Question: This is my layout:
'''
<?xml version="1.0" encoding="utf-8"?>
<ScrollView xmlns:android="http://schemas.android.com/apk/res/android"
android:id="@+id/scrollViewContact"
android:layout_width="fill_parent"
android:layout_height="fill_parent"
android:fillViewport="true">
<LinearLayout
android:layout_width="fill_parent"
android:layout_height="fill_parent"
android:id="@+id/contactOuterLayout"
>
<RelativeLayout
android:layout_height="fill_parent"
android:id="@+id/contactOuterRelativeLayout"
android:layout_width="fill_parent"
android:background="@drawable/radialback">
<RelativeLayout android:id="@+id/relativeLayout1"
android:layout_height="wrap_content"
android:layout_width="fill_parent"
android:layout_below="@+id/tableLayout1"
android:paddingBottom="10sp">
<TableLayout
android:id="@+id/contactdetails"
android:layout_width="fill_parent"
android:layout_height="match_parent"
android:stretchColumns="*" >
<TableRow
android:id="@+id/mapView"
android:layout_height="wrap_content"
android:layout_width="fill_parent"
>
<LinearLayout
android:id="@+id/liny"
android:layout_height="match_parent"
android:layout_width="match_parent"
android:orientation="horizontal"
android:weightSum="100">
<com.google.android.maps.MapView
android:id="@+id/map"
android:layout_height="100dp"
android:layout_width="100dp"
android:layout_marginLeft="20dp"
android:layout_marginTop="15dp"
android:enabled="true"
android:clickable="true"
android:apiKey="00n1pmS8eEhXhD5a6Q3UTDd6zortw9t4l_jXioQ"
/>
<TextView
android:id="@+id/MapAdrress"
android:layout_width="0dp"
android:layout_height="fill_parent"
android:layout_marginLeft="10dp"
android:layout_marginRight="10dp"
android:layout_marginTop="15dp"
android:layout_weight="30"
android:text="TextView" />
</LinearLayout>
</TableRow>
<TableRow android:layout_width="fill_parent"
android:layout_height="wrap_content">
<TableLayout android:id="@+id/contactinfo"
android:layout_width="fill_parent"
android:layout_height="wrap_content"
>
<TableRow android:layout_width="fill_parent"
android:layout_height="wrap_content">
<TableLayout android:id="@+id/contactinfo2"
android:layout_width="fill_parent"
android:layout_height="wrap_content">
<!-- Telephone number, web-site etc -->
</TableLayout>
</TableRow>
</TableLayout>
</TableRow>
<TableRow android:layout_width="fill_parent"
android:layout_height="wrap_content"
android:gravity="center">
<TableLayout android:id="@+id/contactinfo"
android:layout_width="fill_parent"
android:layout_height="wrap_content"
android:gravity="center"
>
<Button
android:id="@+id/butonek"
android:layout_width="10dp"
android:layout_height="wrap_content"
/>
</TableLayout>
</TableRow>
<TableRow android:layout_width="fill_parent"
android:layout_height="wrap_content"
android:layout_gravity="center_horizontal"
android:gravity="center"
android:paddingTop="20dip">
<TableLayout android:layout_width="fill_parent"
android:layout_height="wrap_content">
<TableRow android:layout_width="fill_parent"
android:layout_height="wrap_content"
android:layout_gravity="center"
android:gravity="center_horizontal">
<TableLayout android:id="@+id/address"
android:layout_width="200dip"
android:layout_height="wrap_content">
<!-- Address -->
</TableLayout>
</TableRow>
</TableLayout>
</TableRow>
<TableRow android:layout_width="fill_parent"
android:layout_height="match_parent"
android:layout_gravity="center_horizontal"
android:gravity="center"
android:paddingTop="20dip">
<ListView
android:id="@+id/contactlist"
android:layout_width="match_parent"
android:layout_height="match_parent"
android:choiceMode="multipleChoice"
/>
</TableRow>
</TableLayout>
</RelativeLayout>
</RelativeLayout>
</LinearLayout>
</ScrollView>
'''
This is picture:

I have 4 elements on list but I can see only two and can't scroll. How I can do this to scroll all page not only list?
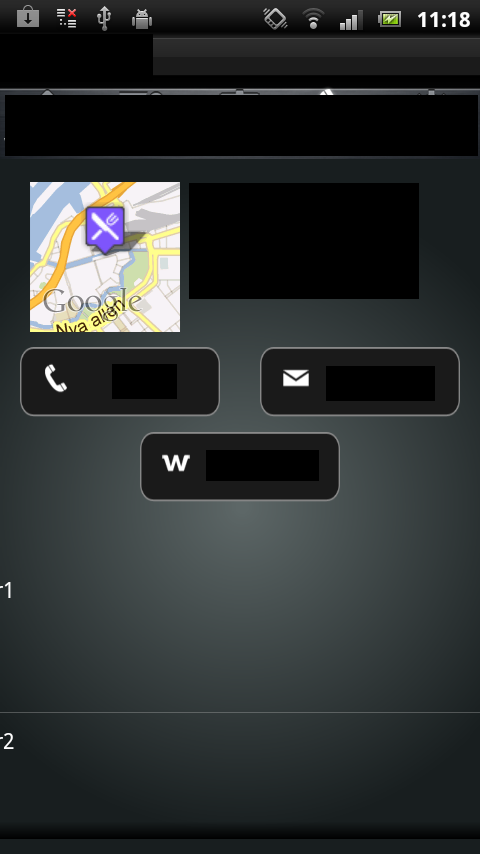
Answer: '''
<LinearLayout
android:layout_height="match_parent"
android:layout_width="match_parent">
<ListView
android:id="@+id/contactlist"
android:layout_width="match_parent"
android:layout_height="match_parent"
android:choiceMode="multipleChoice"
/>
</LinearLayout>
'''
In this case I put listView inside linearlayout and this solve my problem.